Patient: sex M, age 47
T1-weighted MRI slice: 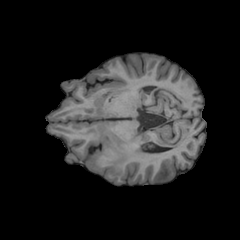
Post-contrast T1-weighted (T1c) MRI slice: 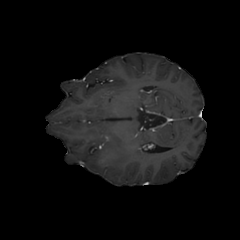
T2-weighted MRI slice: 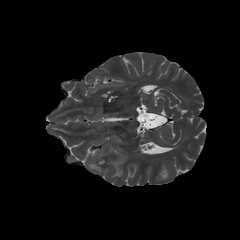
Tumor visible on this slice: yes
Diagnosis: Glioblastoma, IDH-wildtype
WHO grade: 4